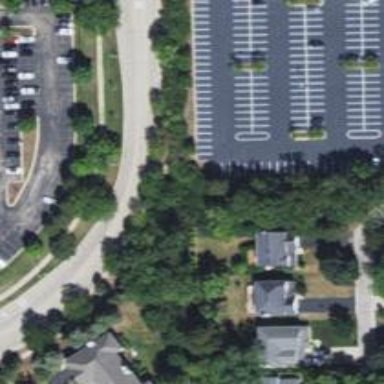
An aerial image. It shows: Residential road with separate asphalt sidewalk.